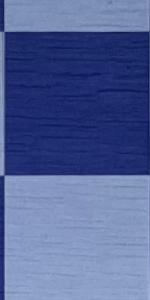
Label: Empty